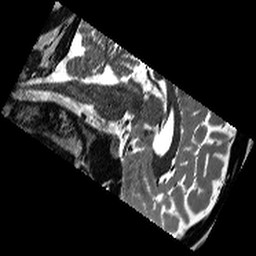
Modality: T2w
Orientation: sagittal